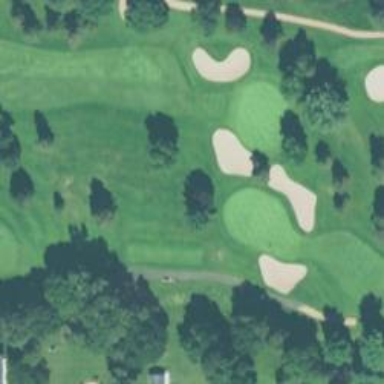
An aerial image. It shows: Golf hole.